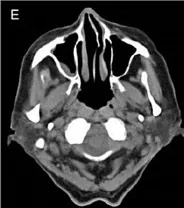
Subcutaneous tissue of the left antebrachium, soft shadow in the left maxillary sinus on cervical computed tomography before and after venetoclax/azacitidine treatment. Soft shadow.
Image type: radiology (ct)